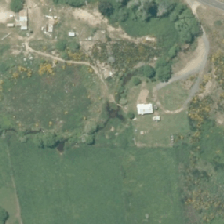
Land cover: grose_broom